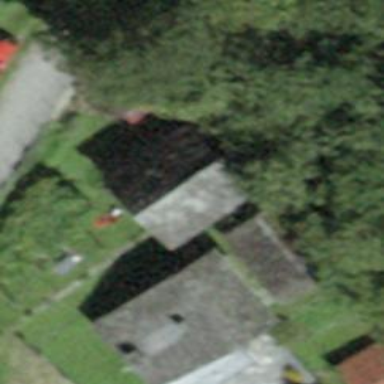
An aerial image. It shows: Hut.